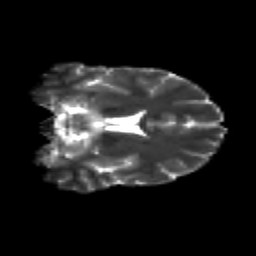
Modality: T2w
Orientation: coronal
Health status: healthy
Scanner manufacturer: siemens
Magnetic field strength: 3 T
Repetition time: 12 s
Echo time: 0.092 s